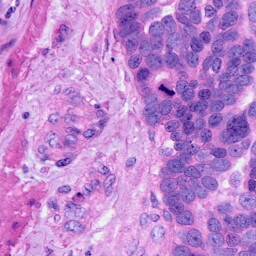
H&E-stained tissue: Ovarian